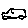
Label: car